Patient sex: F
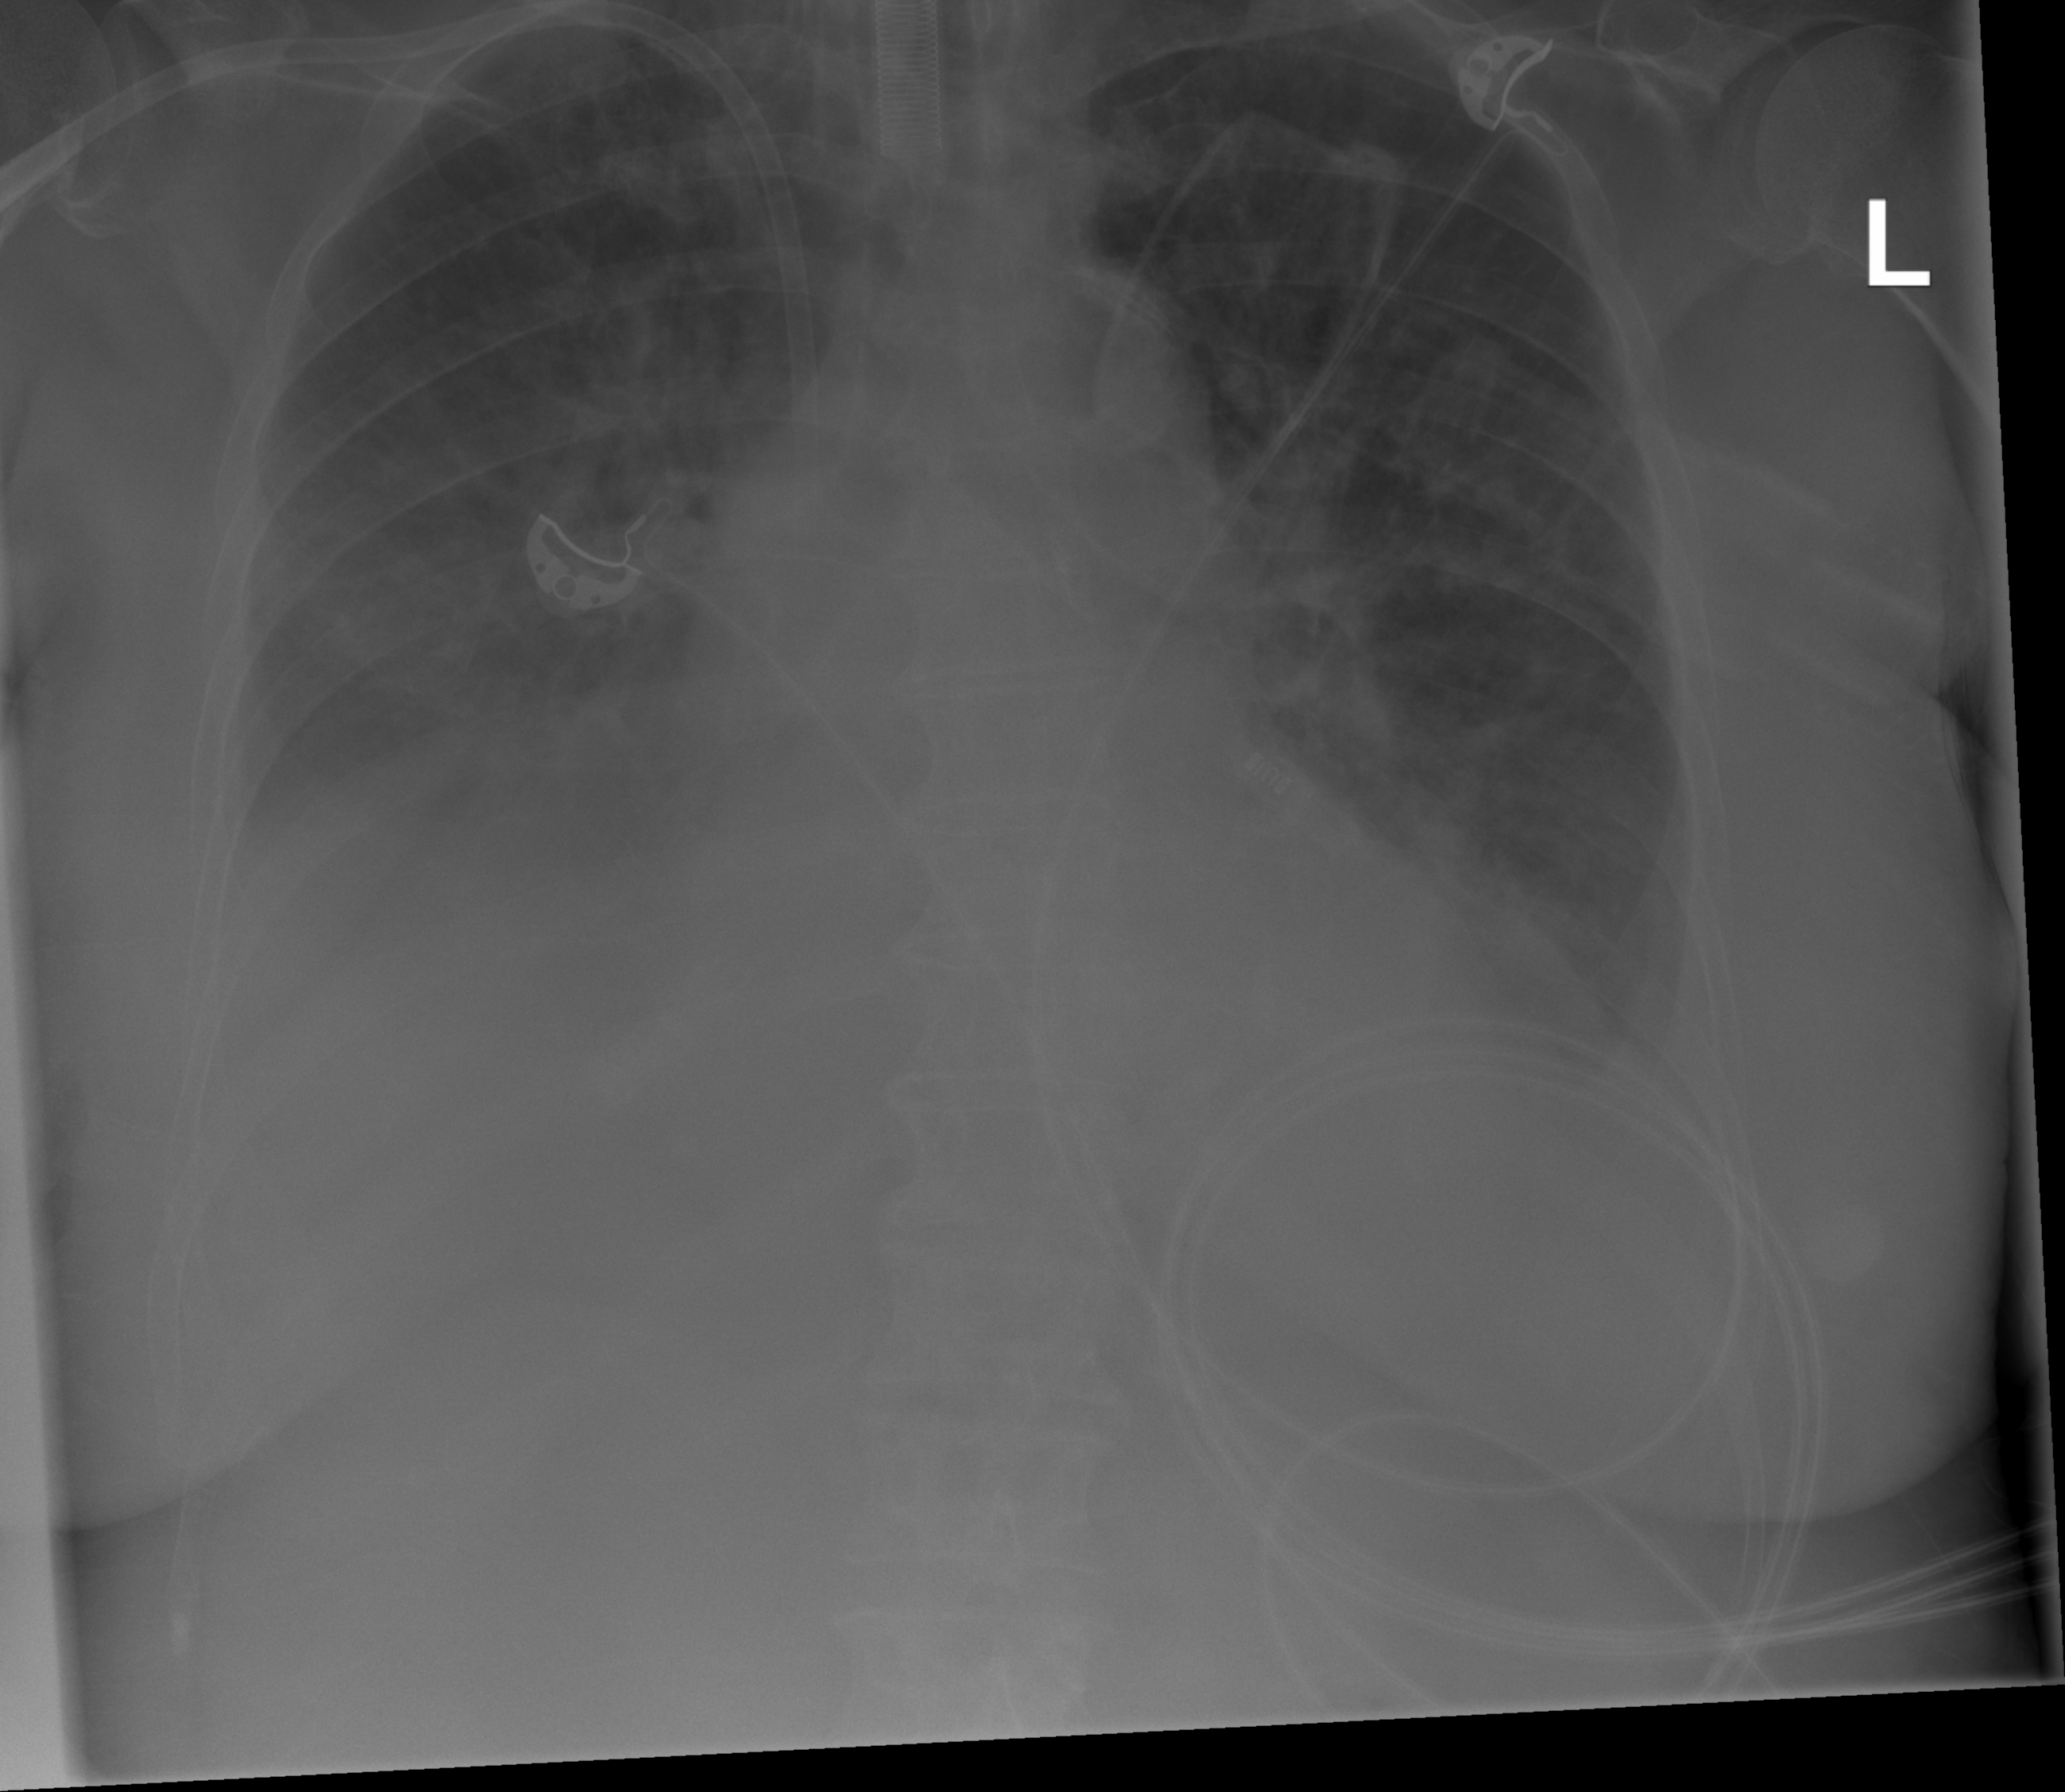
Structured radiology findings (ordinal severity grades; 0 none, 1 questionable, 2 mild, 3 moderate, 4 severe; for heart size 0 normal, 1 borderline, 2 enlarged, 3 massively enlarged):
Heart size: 2
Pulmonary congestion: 2
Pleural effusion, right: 3
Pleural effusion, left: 2
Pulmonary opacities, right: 0
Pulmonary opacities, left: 0
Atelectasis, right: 2
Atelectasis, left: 0